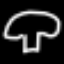
Label: mushroom